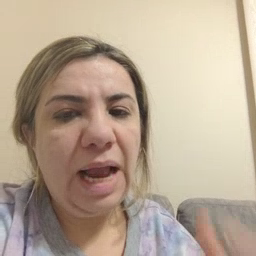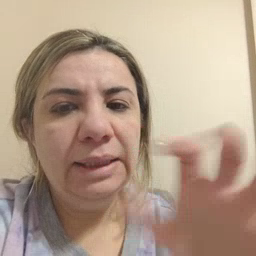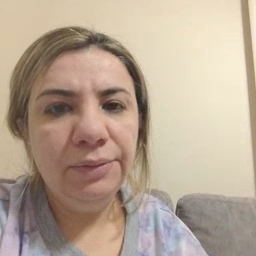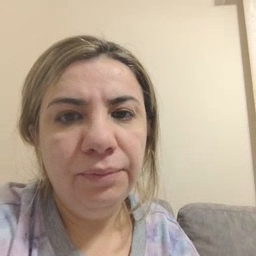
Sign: hot